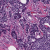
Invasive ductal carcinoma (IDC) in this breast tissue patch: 0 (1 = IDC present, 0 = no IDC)